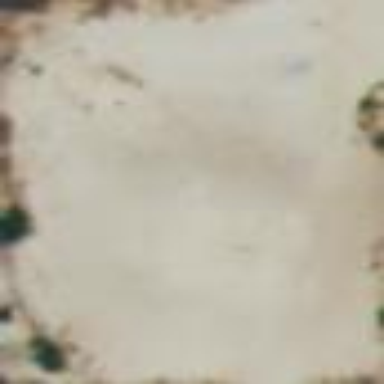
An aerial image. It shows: Sandy area in nature.